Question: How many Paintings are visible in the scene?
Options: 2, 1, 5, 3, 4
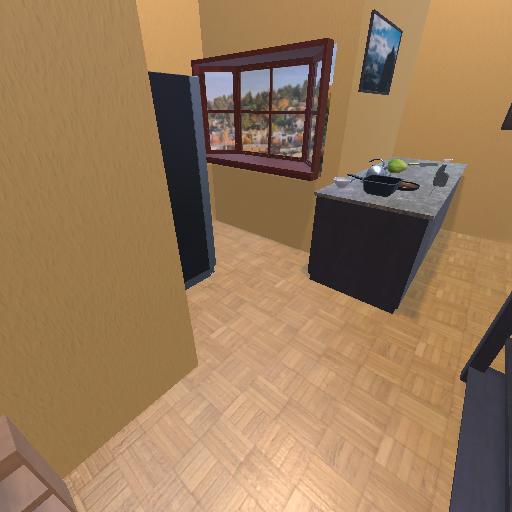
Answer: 2